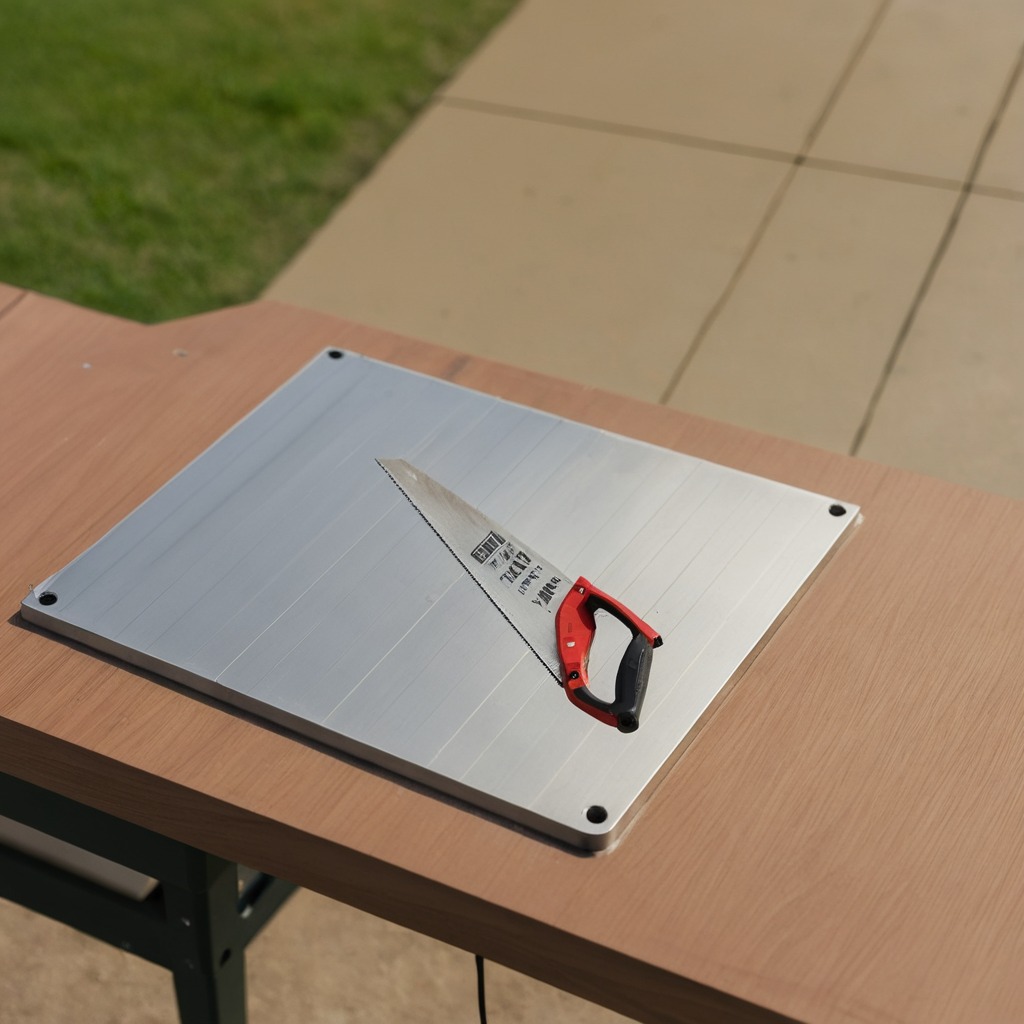
A metal saw is lying on the table.